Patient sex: M
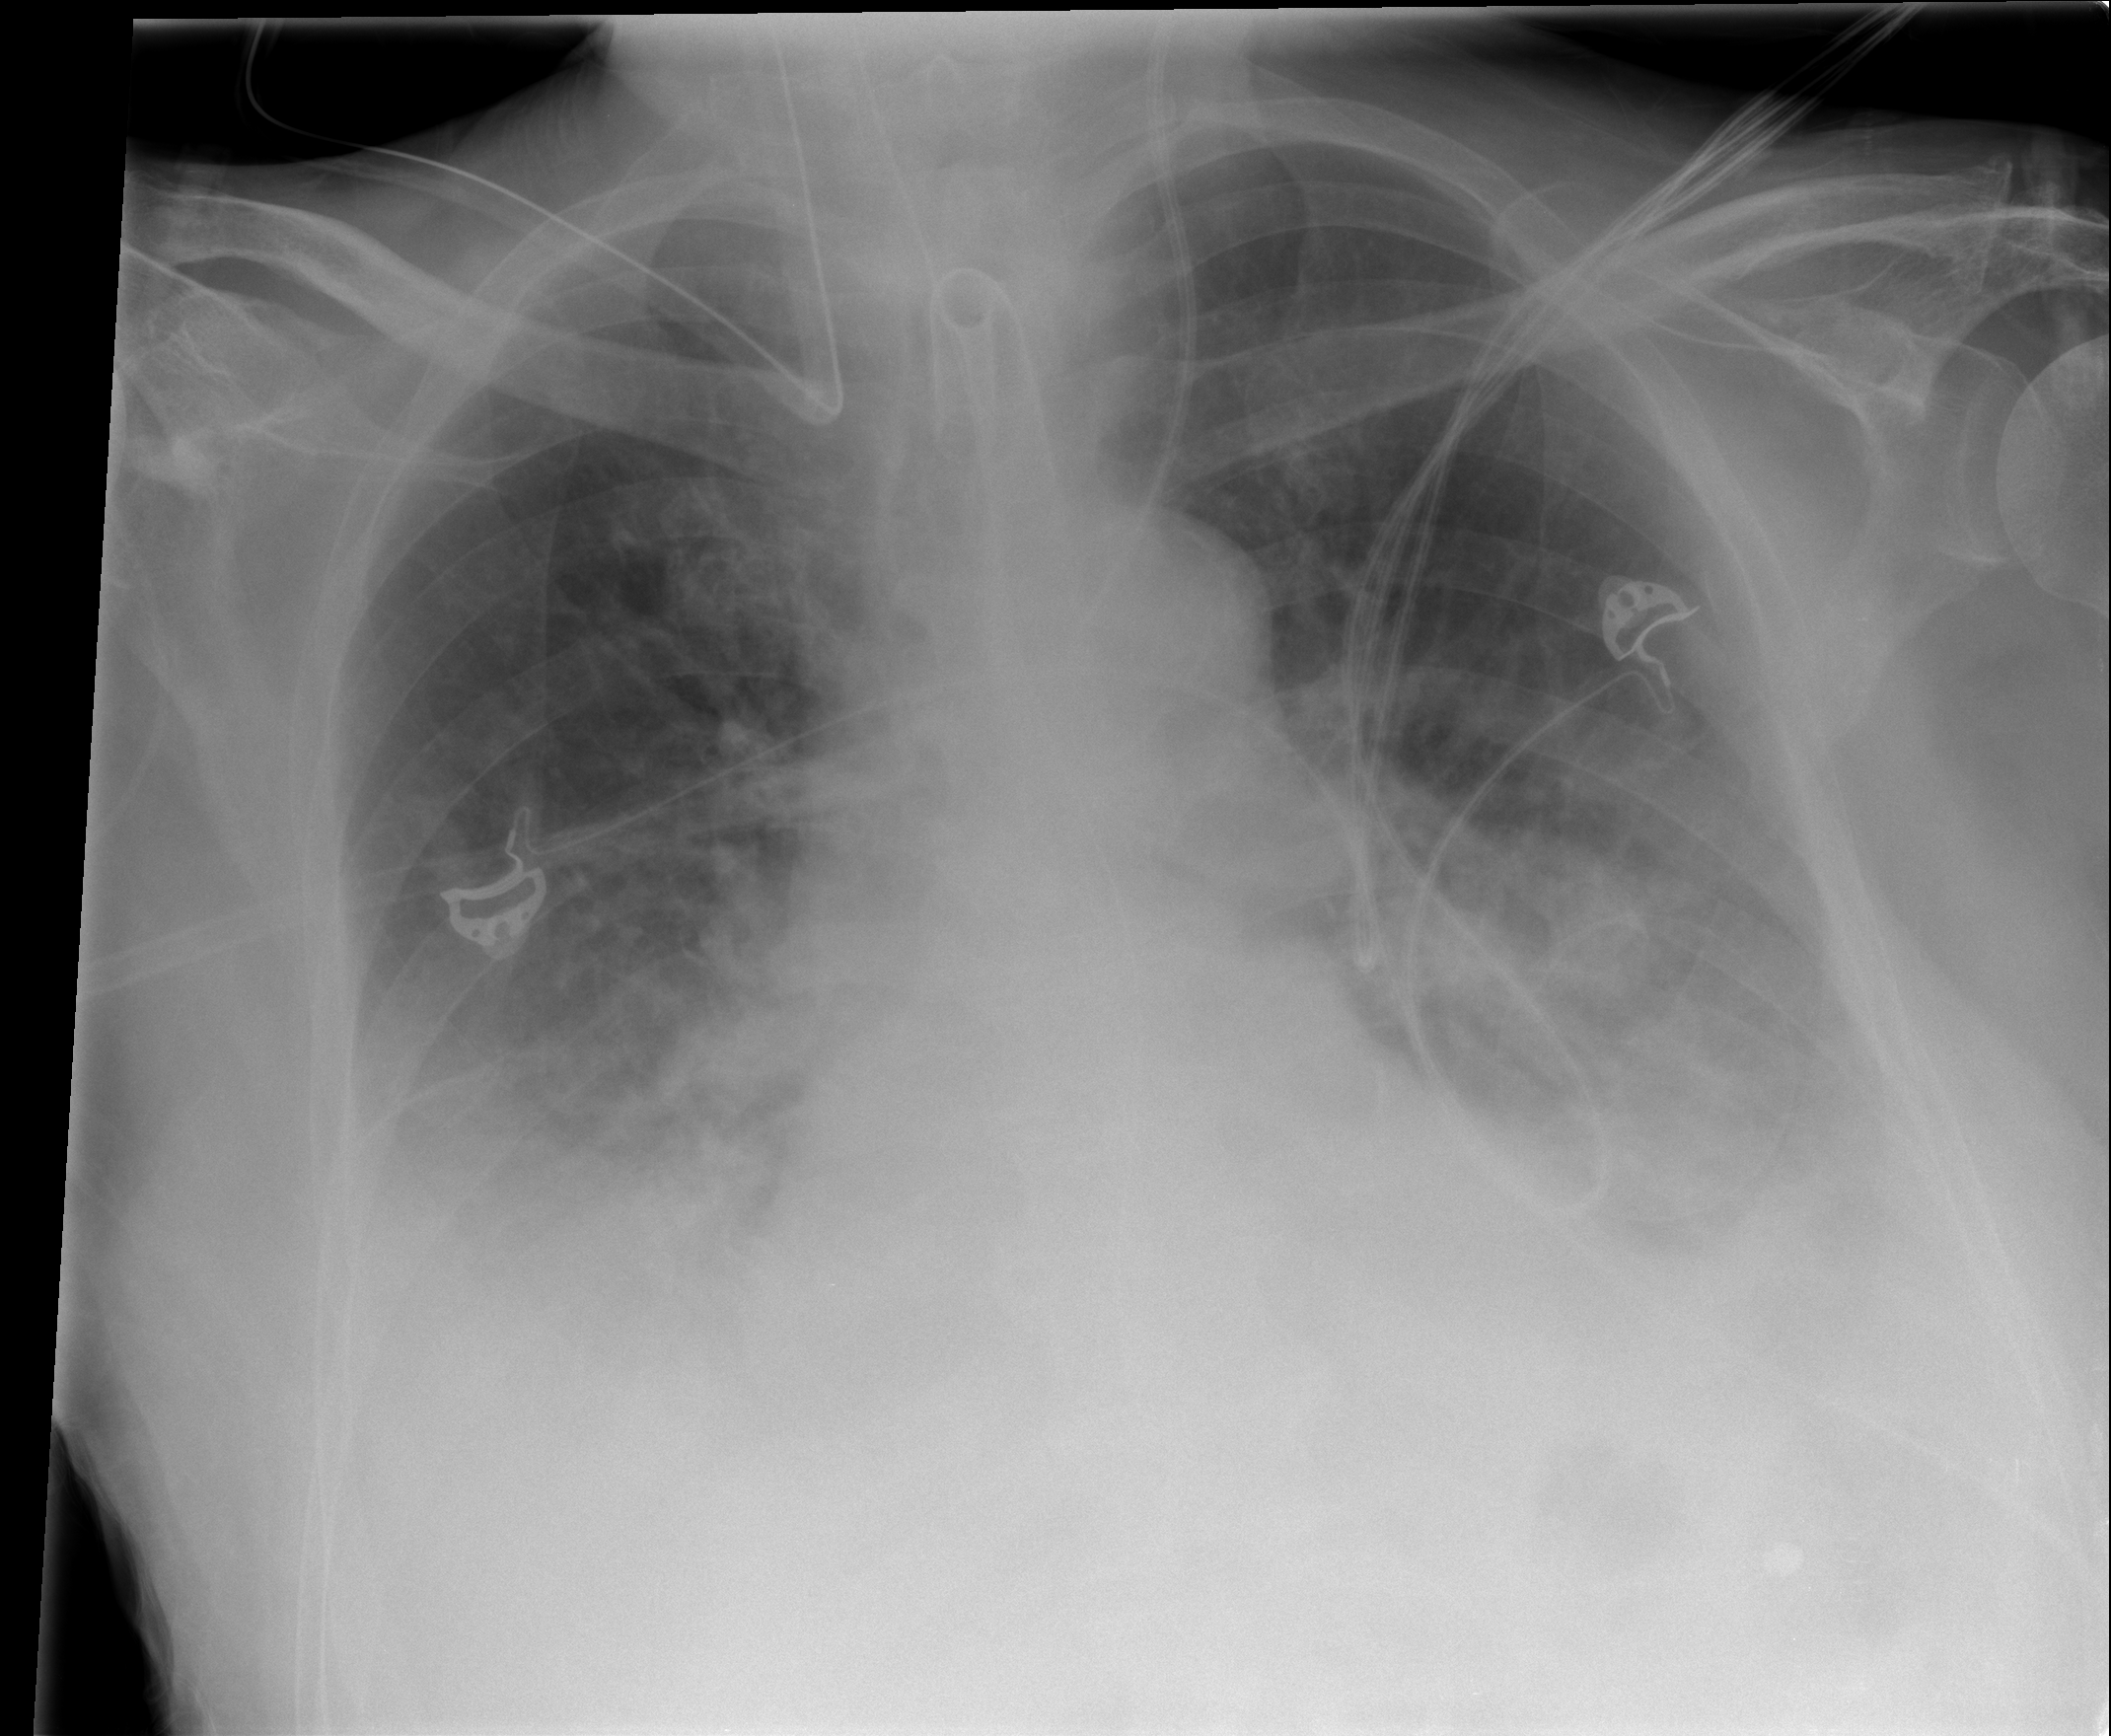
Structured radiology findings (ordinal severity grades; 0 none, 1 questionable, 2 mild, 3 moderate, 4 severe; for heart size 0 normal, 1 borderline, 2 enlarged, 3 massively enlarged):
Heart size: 1
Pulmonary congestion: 1
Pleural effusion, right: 3
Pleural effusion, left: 3
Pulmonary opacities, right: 3
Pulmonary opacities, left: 3
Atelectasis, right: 3
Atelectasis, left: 3